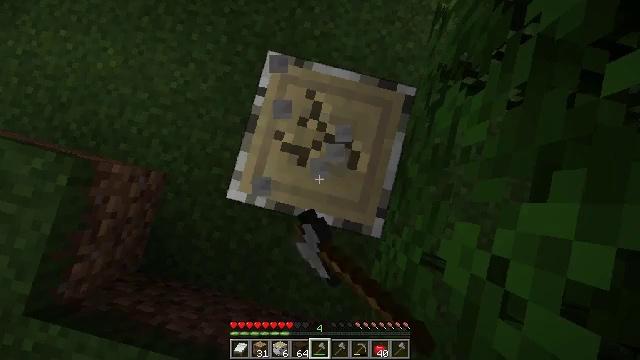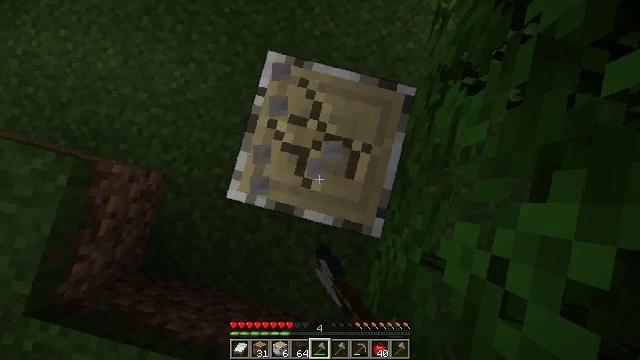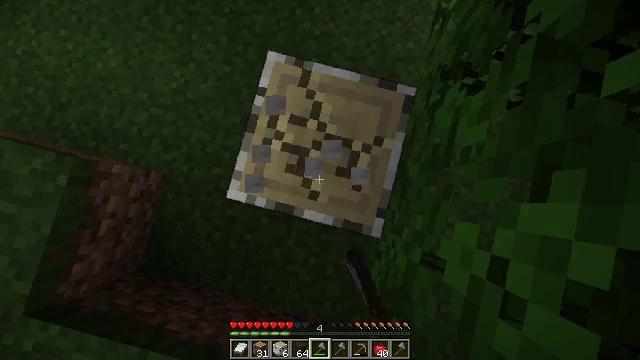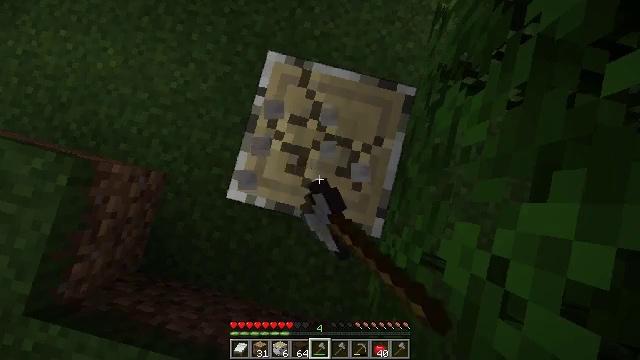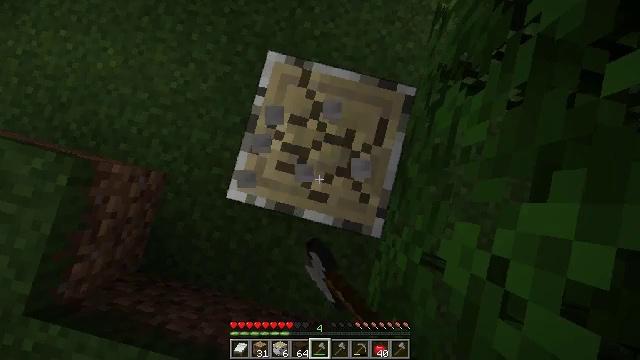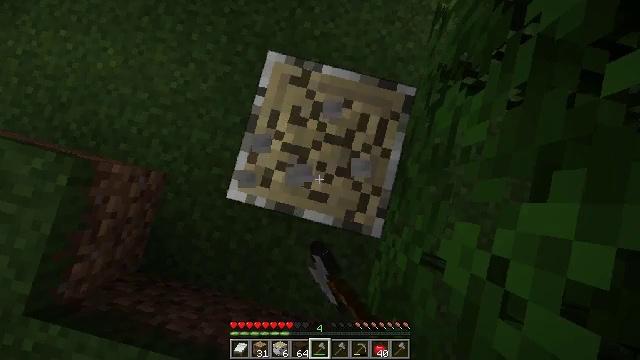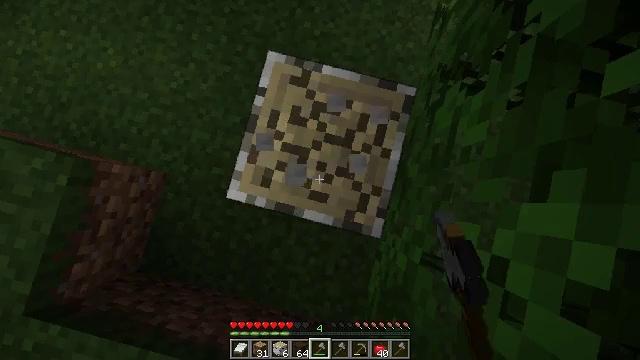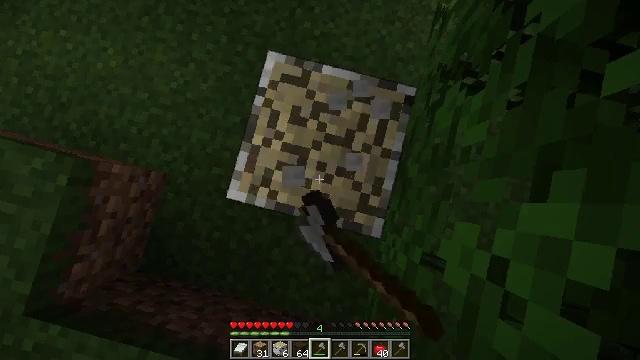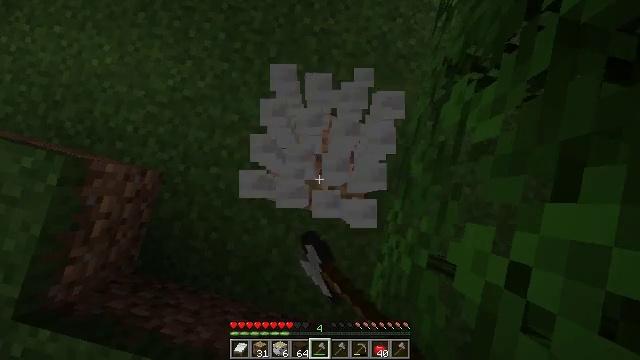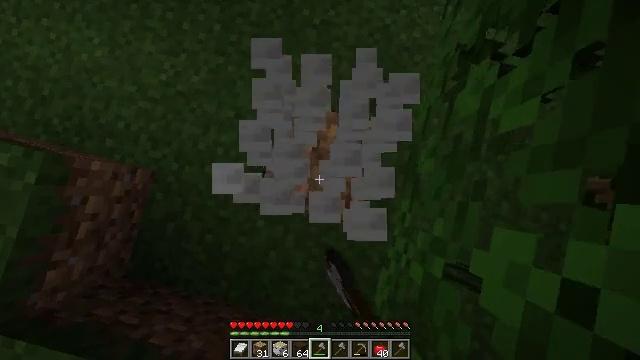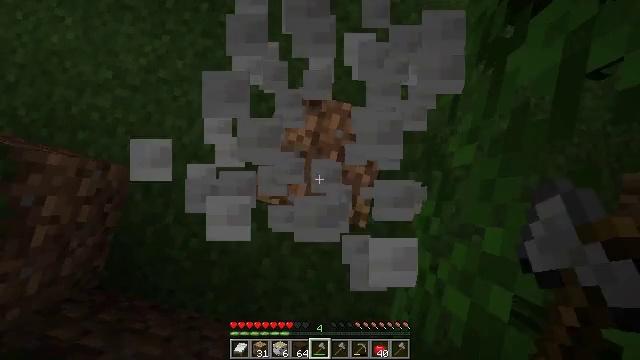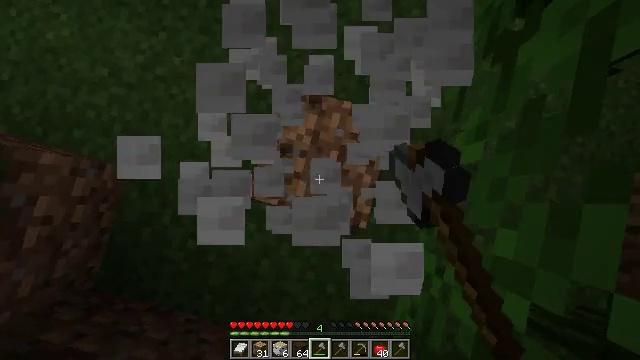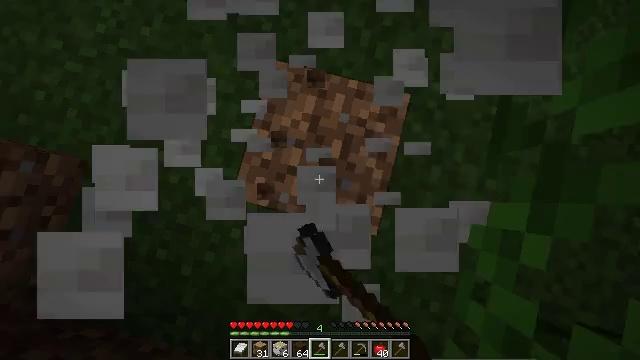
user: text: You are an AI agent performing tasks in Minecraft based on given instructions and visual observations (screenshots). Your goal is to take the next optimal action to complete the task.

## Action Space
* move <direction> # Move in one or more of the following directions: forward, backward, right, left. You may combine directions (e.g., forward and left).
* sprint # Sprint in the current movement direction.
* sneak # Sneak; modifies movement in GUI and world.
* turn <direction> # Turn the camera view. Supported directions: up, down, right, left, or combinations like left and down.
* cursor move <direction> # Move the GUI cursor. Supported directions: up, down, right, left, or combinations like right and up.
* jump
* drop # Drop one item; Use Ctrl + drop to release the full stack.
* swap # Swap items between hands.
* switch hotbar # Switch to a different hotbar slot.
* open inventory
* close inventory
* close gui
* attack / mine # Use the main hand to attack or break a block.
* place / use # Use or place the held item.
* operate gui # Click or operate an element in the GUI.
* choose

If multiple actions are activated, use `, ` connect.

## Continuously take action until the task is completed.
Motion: motion action
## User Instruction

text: Mine the birch log from the tree.
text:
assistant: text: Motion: attack / mine
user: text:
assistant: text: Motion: attack / mine
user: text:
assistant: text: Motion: attack / mine
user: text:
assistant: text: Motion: attack / mine
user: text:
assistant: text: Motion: attack / mine
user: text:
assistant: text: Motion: attack / mine
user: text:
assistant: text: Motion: attack / mine
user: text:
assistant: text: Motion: attack / mine
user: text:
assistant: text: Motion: attack / mine
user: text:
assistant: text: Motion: attack / mine
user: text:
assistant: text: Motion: attack / mine
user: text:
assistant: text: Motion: attack / mine
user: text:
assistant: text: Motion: attack / mine